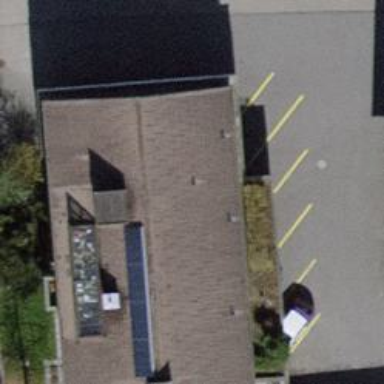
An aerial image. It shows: Pharmacy.